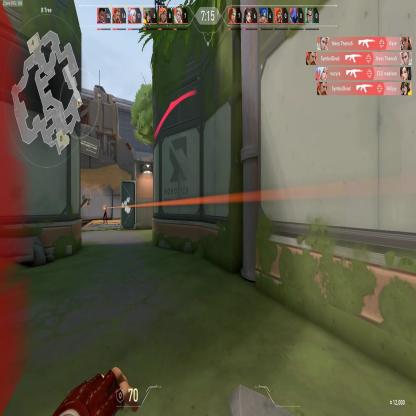
Label: enemy